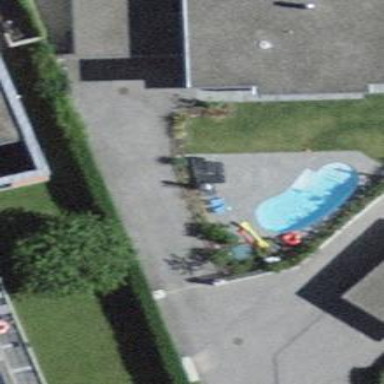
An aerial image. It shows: Swimming pool located in leisure land.